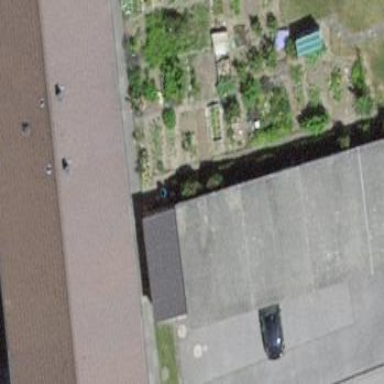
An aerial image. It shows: Garage building.